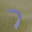
Label: 7